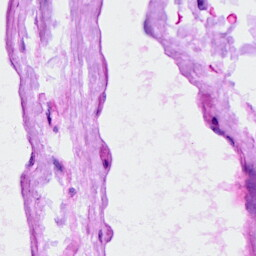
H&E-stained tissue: Ovarian